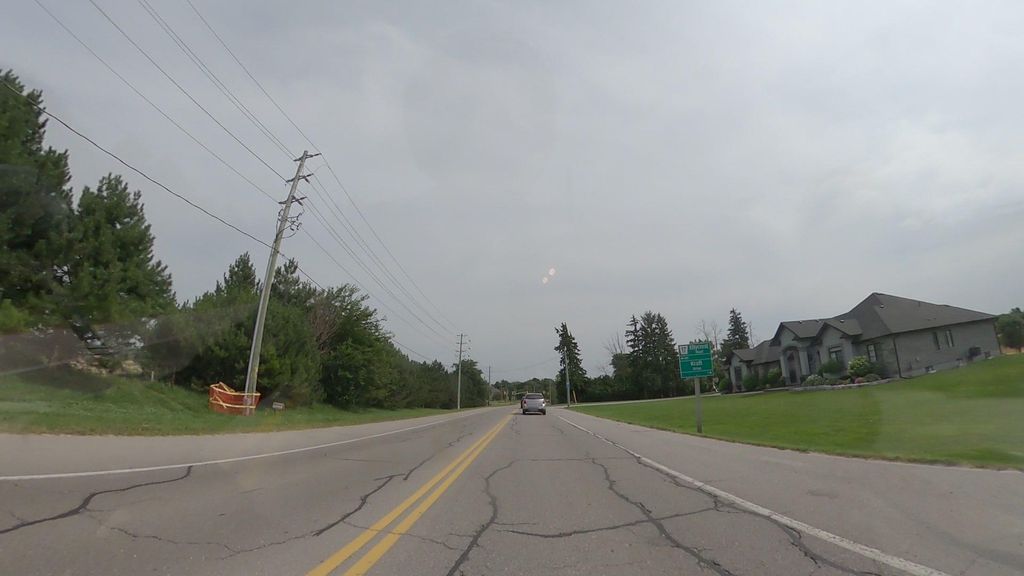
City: kitchener-waterloo